Question: I know there are about a million questions on this topic, I have read them and they have been unhelpful so far. I am very new to eclipse so forgive me if I get things a bit wrong.
I have an eclipse project with some Lua files. I am using Luaeclipse to provide a Lua perspective and syntax highlighting.
I simply want to be able to do this:
-- TODO Implement this thing
And have it show up in the Tasks view. I know this is possible, but it just won't work for me.
Under Project > Properties, I have gone in to Lua settings and set the "Enable searching for Task Tags" checkbox, and I have double checked the the tags I am searching for are correct.
I don't know what else to do, this should be easy.
Here is what my workspace looks like, with the relevant settings shown.

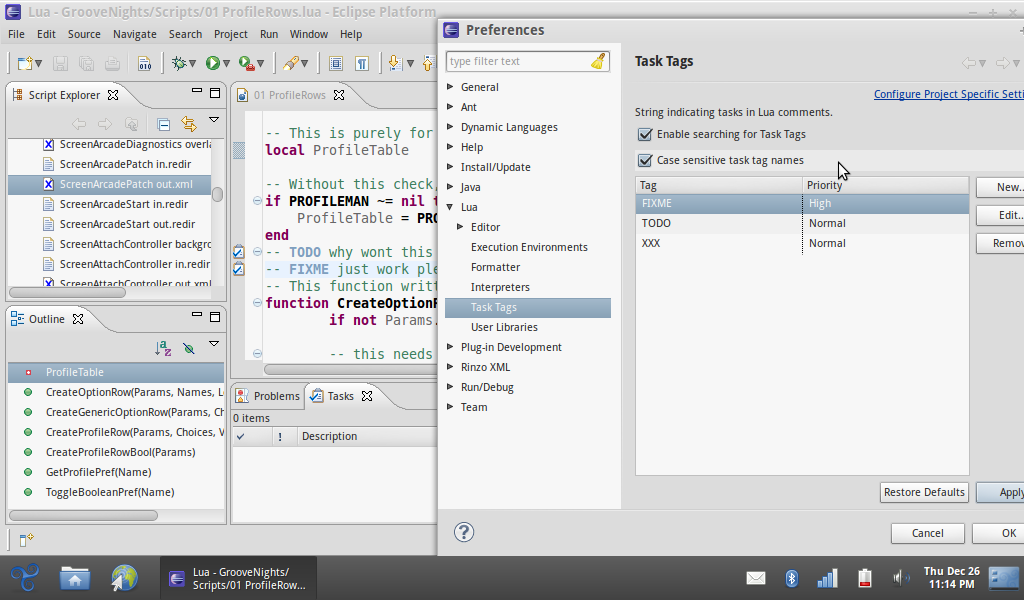
Answer: Turns out my project wasn't in the build path... Adding it fixed everything.